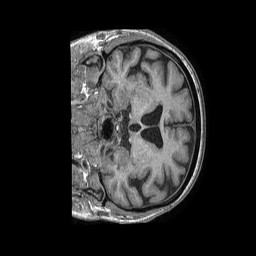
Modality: T1w
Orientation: coronal
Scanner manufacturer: philips
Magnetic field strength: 1.5 T
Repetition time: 0.007667 s
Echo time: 0.003493 s